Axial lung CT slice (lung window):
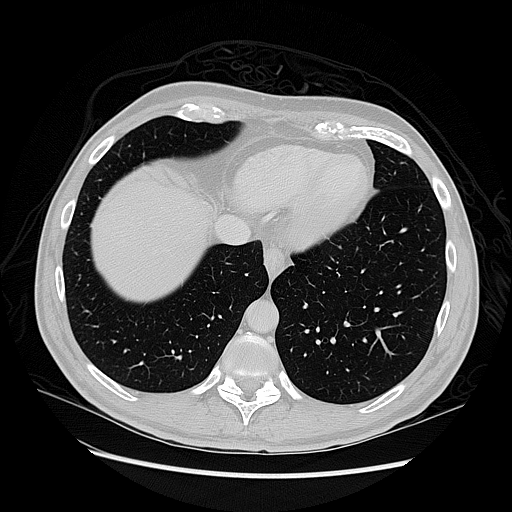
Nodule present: no